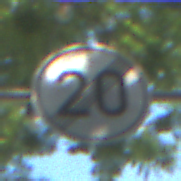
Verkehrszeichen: EndeGeschwindigkeit20
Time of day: Midday
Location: Outdoor (Suburban)
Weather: Clear
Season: NotSpecified
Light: Natural